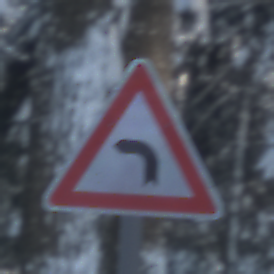
Verkehrszeichen: KurveLinks
Umgebung: Outdoor, Nature
Tageszeit: MorningAfternoon
Wetter: Clear
Licht: Natural
Jahreszeit: Winter
Kontrast: LowContrast